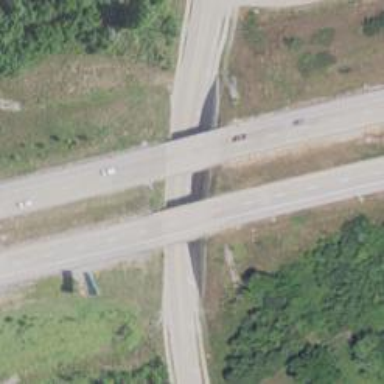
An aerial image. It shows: Motorway bridge.